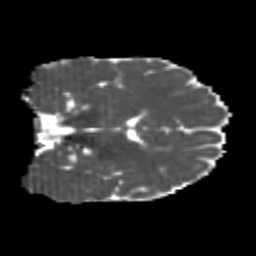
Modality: MD
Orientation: coronal
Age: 20
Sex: male
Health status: healthy
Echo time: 0.074 s